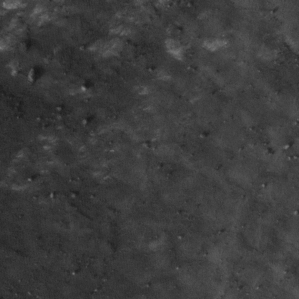
Label: non_frost